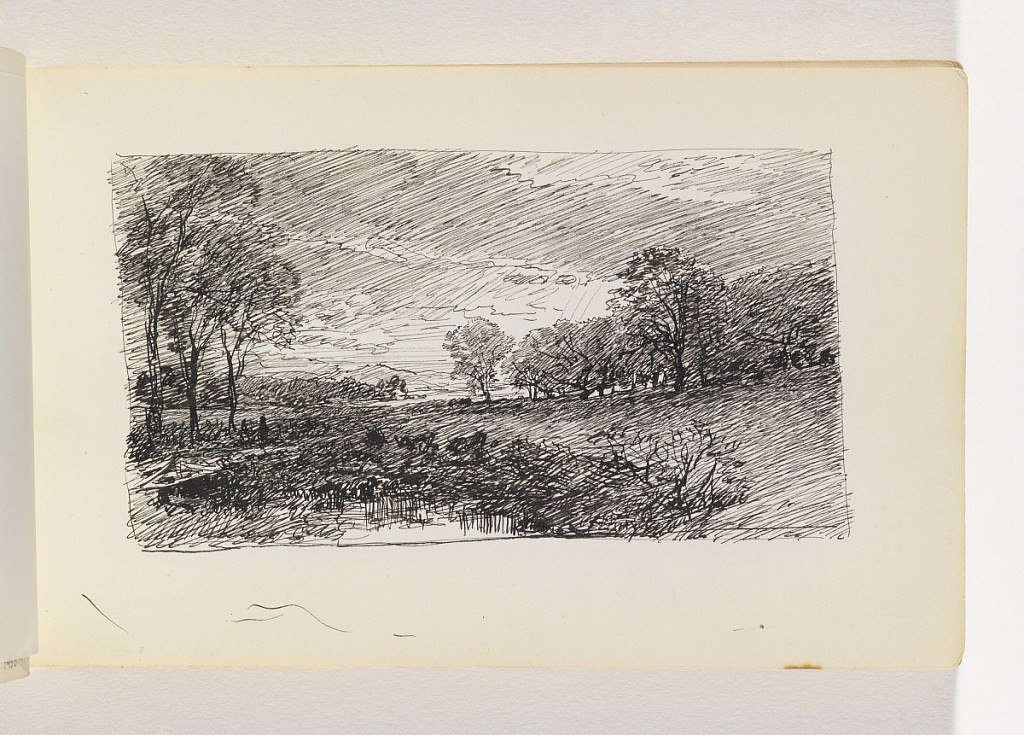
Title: English Countryside with Pond and Trees
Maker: William Trost Richards, American, 1833–1905
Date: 1890–1900
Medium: Pen and black ink on off-white wove paper
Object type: Sketchbook folio
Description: Pond in left foreground with tall trees at left. In right midground a span of open land leads to grove of trees at right, with another stand of trees in left distance.